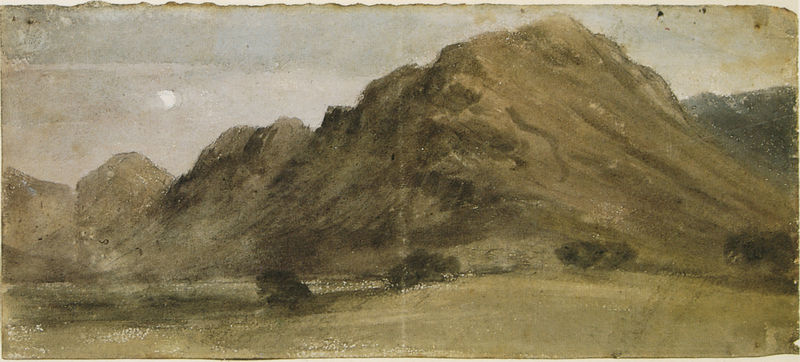
Titel: Borrowdale by Moonlight
Künstler: John Constable
Institution: (Privatsammlung)
Schlagwörter: baum, berg, blau, felsen, gemälde, himmel, nackt, schatten, wasser, weiß, wolken, aquarell, bäume, grün, landschaft, ocker, abend, blumen, braun, grau, hintergrund, licht, nacht, schwarz, skizze, zeichnung, blüten, gras, rasen, wiese, beige, malerei, alt, spitze, stein, bild, öl, ebene, erde, horizont, hügel, natur, strauch, busch, büsche, gebüsch, gewässer, sonne, sträucher, pflanzen, england, sanft, tal, strand, papier, berge, fels, gebirge, gipfel, hang, leere, wüste, graphik, tag, vegetation, alm, linien, oliv, ostsee, querformat, gefaltet, olive, stimmung, hoch, grun, striche, senke, punkte, tusche, mond, rechteck, alpen, bergkamm, halbmond, mondsichel, sichel, schweden, flecken, kaputt, verwischt, hügelig, ölskizze, wildnis, stäucher, ausriss, struch, knick, weise, dreckig, almwiese, matsch, lasierend, gouache, aben, antwurf, beschädigt, schmutzig, lavur, rügen, verwehung, moond, wales